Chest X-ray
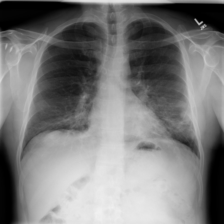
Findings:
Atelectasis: negative
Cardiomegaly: negative
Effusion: negative
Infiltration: negative
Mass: positive
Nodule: negative
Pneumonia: negative
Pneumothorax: negative
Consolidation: negative
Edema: negative
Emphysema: negative
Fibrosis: negative
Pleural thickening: negative
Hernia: negative